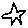
Label: star